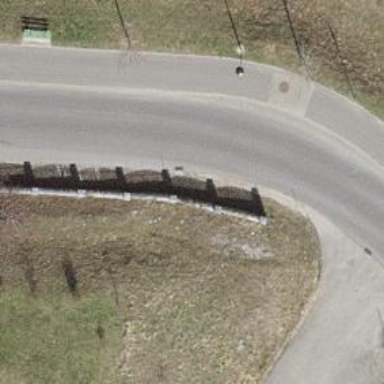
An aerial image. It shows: Wall barrier.